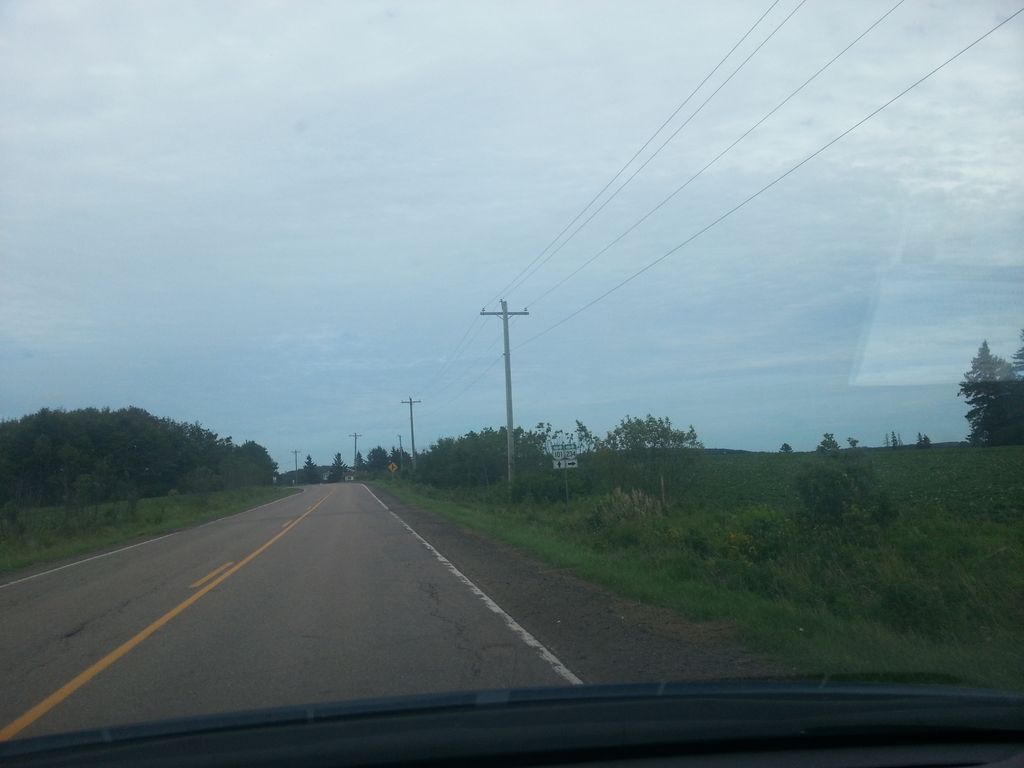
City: charlottetown